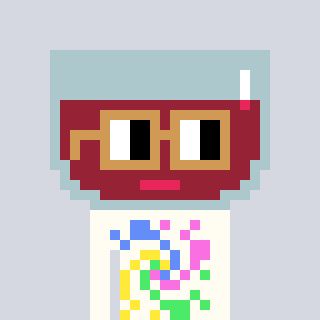
a pixel art character with square brown glasses, a wine-shaped head and a grayscale-colored body on a cool background